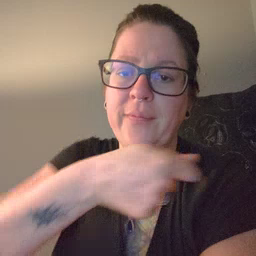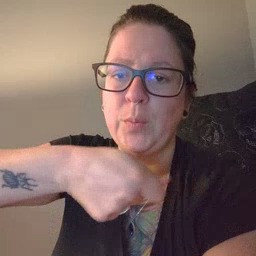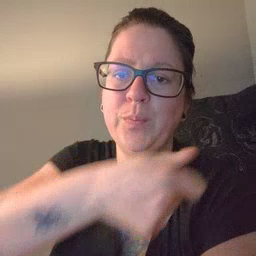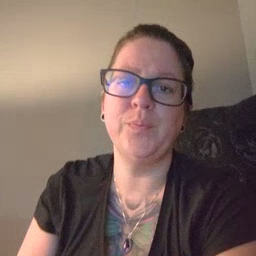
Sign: vacuum